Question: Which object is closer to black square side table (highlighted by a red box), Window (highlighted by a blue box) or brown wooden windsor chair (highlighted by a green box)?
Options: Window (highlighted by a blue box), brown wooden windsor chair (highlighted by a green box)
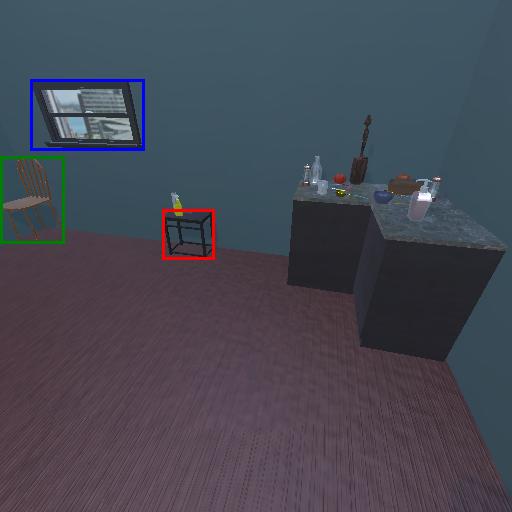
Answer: Window (highlighted by a blue box)